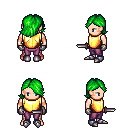
a pixel art fantasy rpg character, male body template, human, light skin, gold chest armor, magenta pants, green swoop hairstyle, metal gloves, metal boots, dagger, four views (front, back, left, right), 2x2 character sprite sheet, small pixel art, hard edges, no anti-aliasing